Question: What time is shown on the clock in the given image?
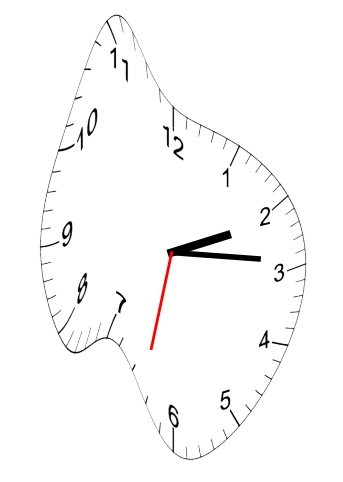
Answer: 02:14:32